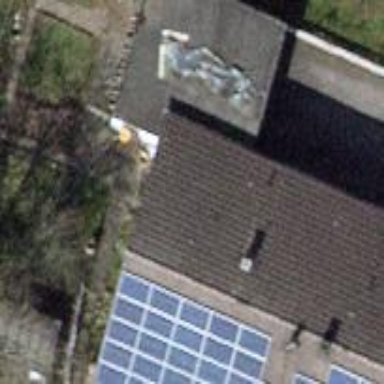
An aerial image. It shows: Garage.